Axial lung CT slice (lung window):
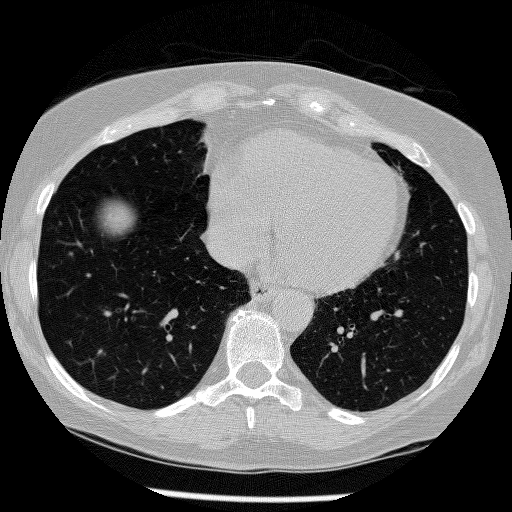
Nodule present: no